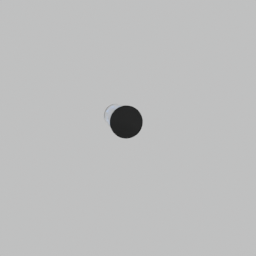
Label: lighting